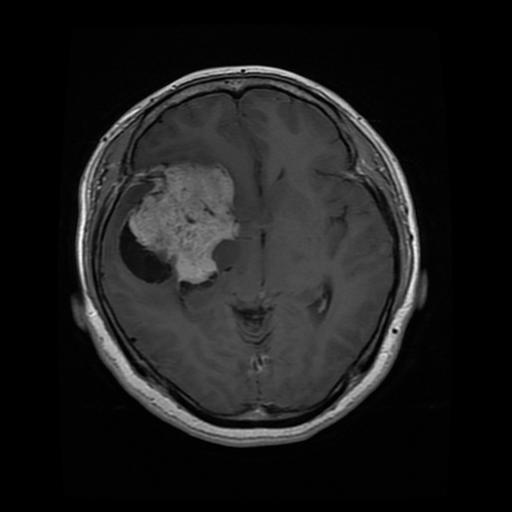
Label: meningioma